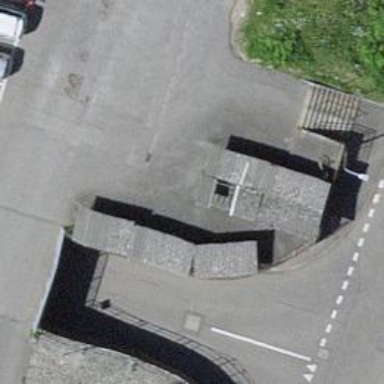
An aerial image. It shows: Bicycle parking area with racks.